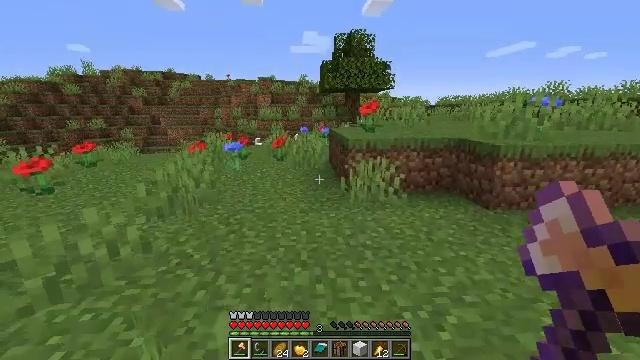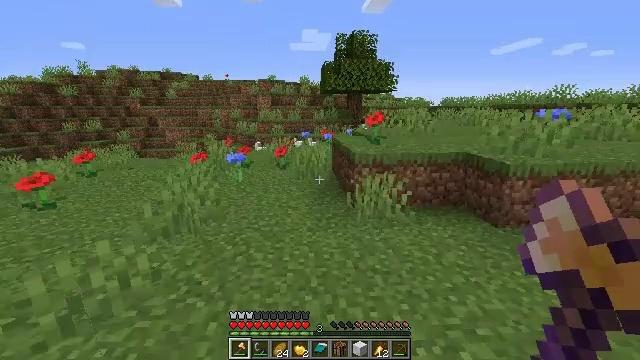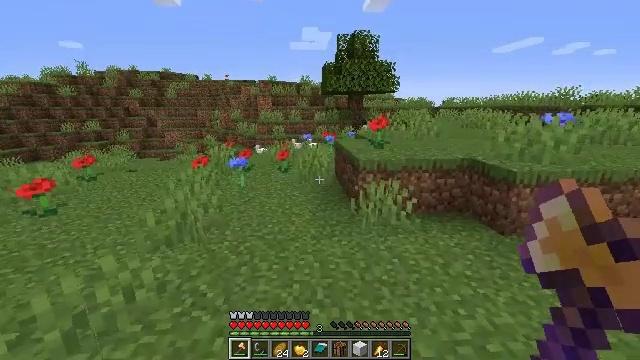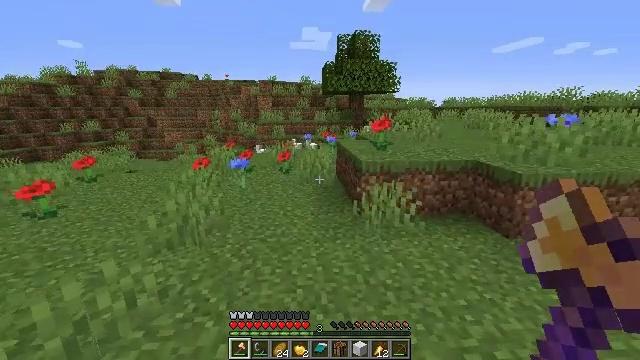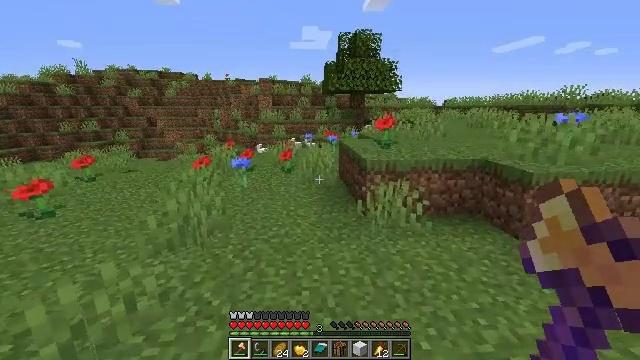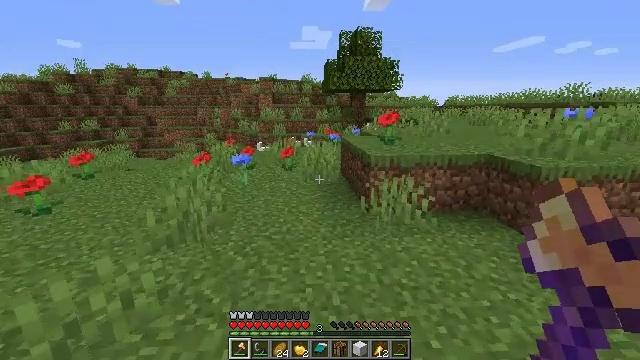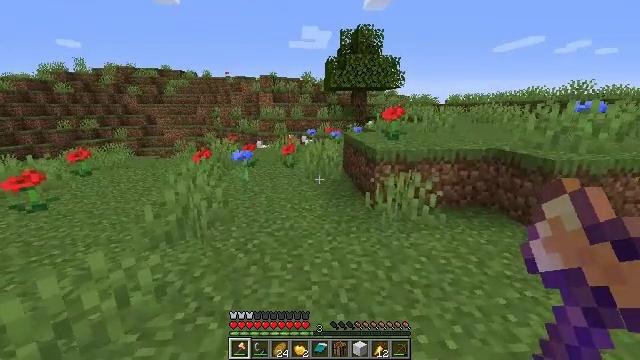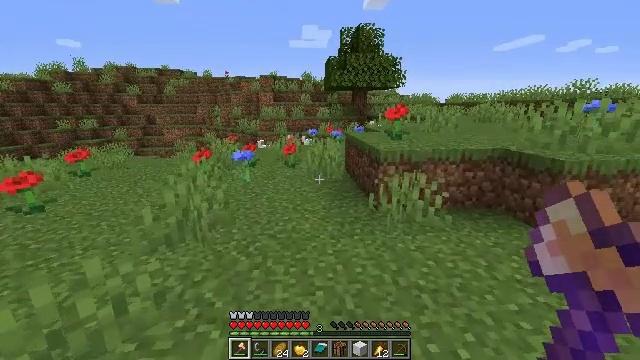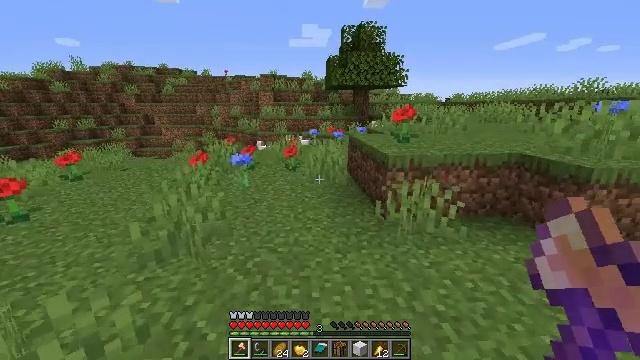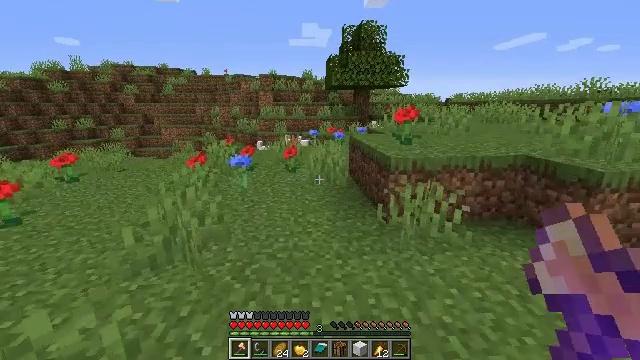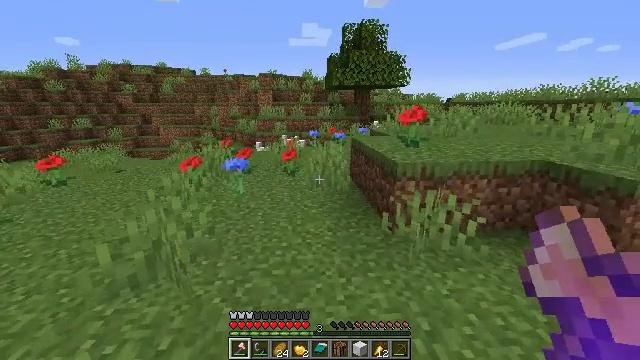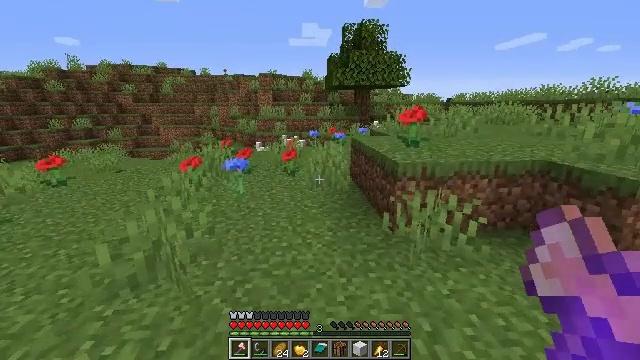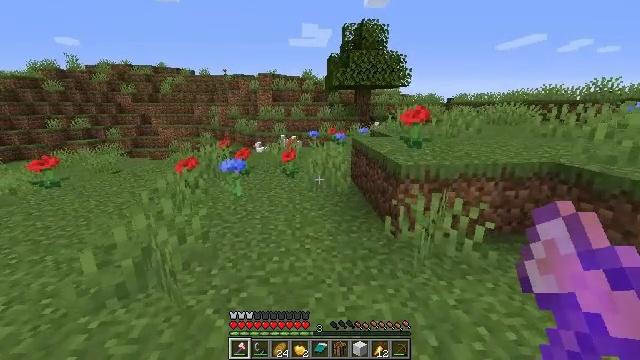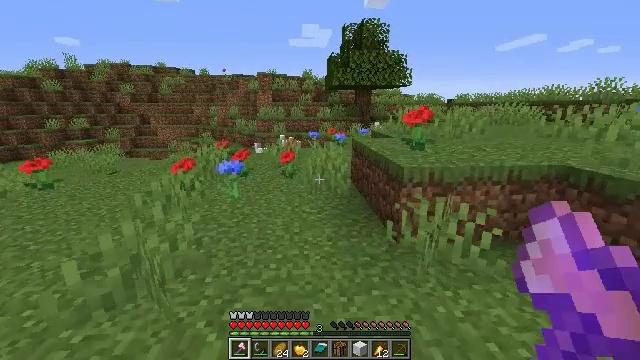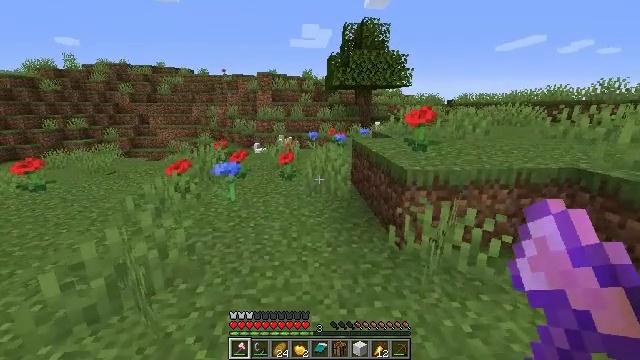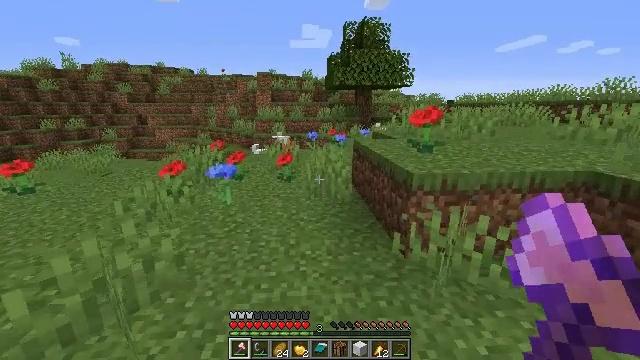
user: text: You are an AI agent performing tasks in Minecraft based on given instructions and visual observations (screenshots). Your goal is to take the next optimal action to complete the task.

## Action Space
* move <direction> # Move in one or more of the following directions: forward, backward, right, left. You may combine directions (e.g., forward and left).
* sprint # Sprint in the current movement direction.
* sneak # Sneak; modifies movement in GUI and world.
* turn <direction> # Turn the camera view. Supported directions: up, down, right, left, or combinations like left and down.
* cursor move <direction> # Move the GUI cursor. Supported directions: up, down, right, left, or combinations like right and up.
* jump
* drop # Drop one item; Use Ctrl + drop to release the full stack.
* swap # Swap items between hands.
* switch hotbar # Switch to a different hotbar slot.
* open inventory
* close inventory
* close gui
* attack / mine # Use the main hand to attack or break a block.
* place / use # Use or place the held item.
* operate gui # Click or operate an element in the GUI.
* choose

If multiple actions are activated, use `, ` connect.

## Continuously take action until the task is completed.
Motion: motion action
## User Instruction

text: Remove a golden axe from the inventory.
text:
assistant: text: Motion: move forward, jump
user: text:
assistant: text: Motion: move forward, jump
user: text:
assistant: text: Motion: move forward, jump
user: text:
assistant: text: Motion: move forward, jump
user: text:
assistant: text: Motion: move forward, jump
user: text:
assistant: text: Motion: move forward, jump
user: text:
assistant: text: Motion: move forward, jump
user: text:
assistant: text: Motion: move forward
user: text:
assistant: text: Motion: move forward
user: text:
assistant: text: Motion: no_op
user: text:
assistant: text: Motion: no_op
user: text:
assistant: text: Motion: move forward
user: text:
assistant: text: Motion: move forward
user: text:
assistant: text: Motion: move forward
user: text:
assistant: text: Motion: no_op
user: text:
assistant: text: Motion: no_op
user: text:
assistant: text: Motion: move forward
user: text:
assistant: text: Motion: move forward
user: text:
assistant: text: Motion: move forward
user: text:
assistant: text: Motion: move forward
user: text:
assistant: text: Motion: move forward
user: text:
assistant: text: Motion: move forward
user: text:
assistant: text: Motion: move forward
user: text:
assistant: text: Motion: move forward
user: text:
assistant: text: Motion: move forward
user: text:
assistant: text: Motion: move forward
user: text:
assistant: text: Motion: move forward, jump
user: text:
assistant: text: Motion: move forward, jump
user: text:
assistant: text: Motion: move forward, jump
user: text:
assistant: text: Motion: move forward, jump